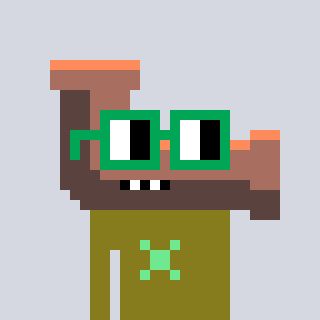
a pixel art character with square green glasses, a pipe-shaped head and a gunk-colored body on a cool background